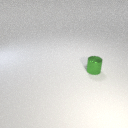
small green metal cylinder